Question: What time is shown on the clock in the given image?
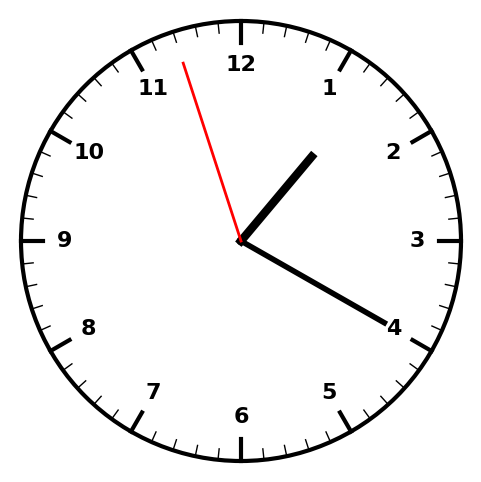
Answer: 01:19:57